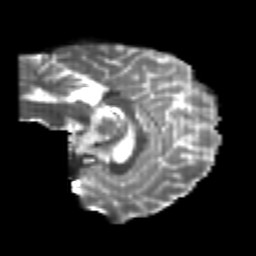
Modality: T2w
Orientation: sagittal
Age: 23
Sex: female
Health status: healthy
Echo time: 0.074 s